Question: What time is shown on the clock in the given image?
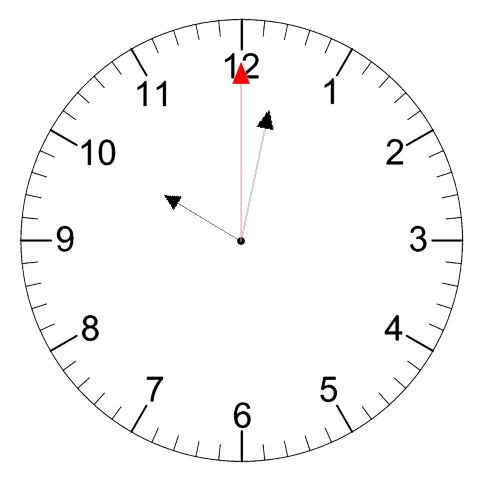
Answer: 10:02:00